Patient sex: M
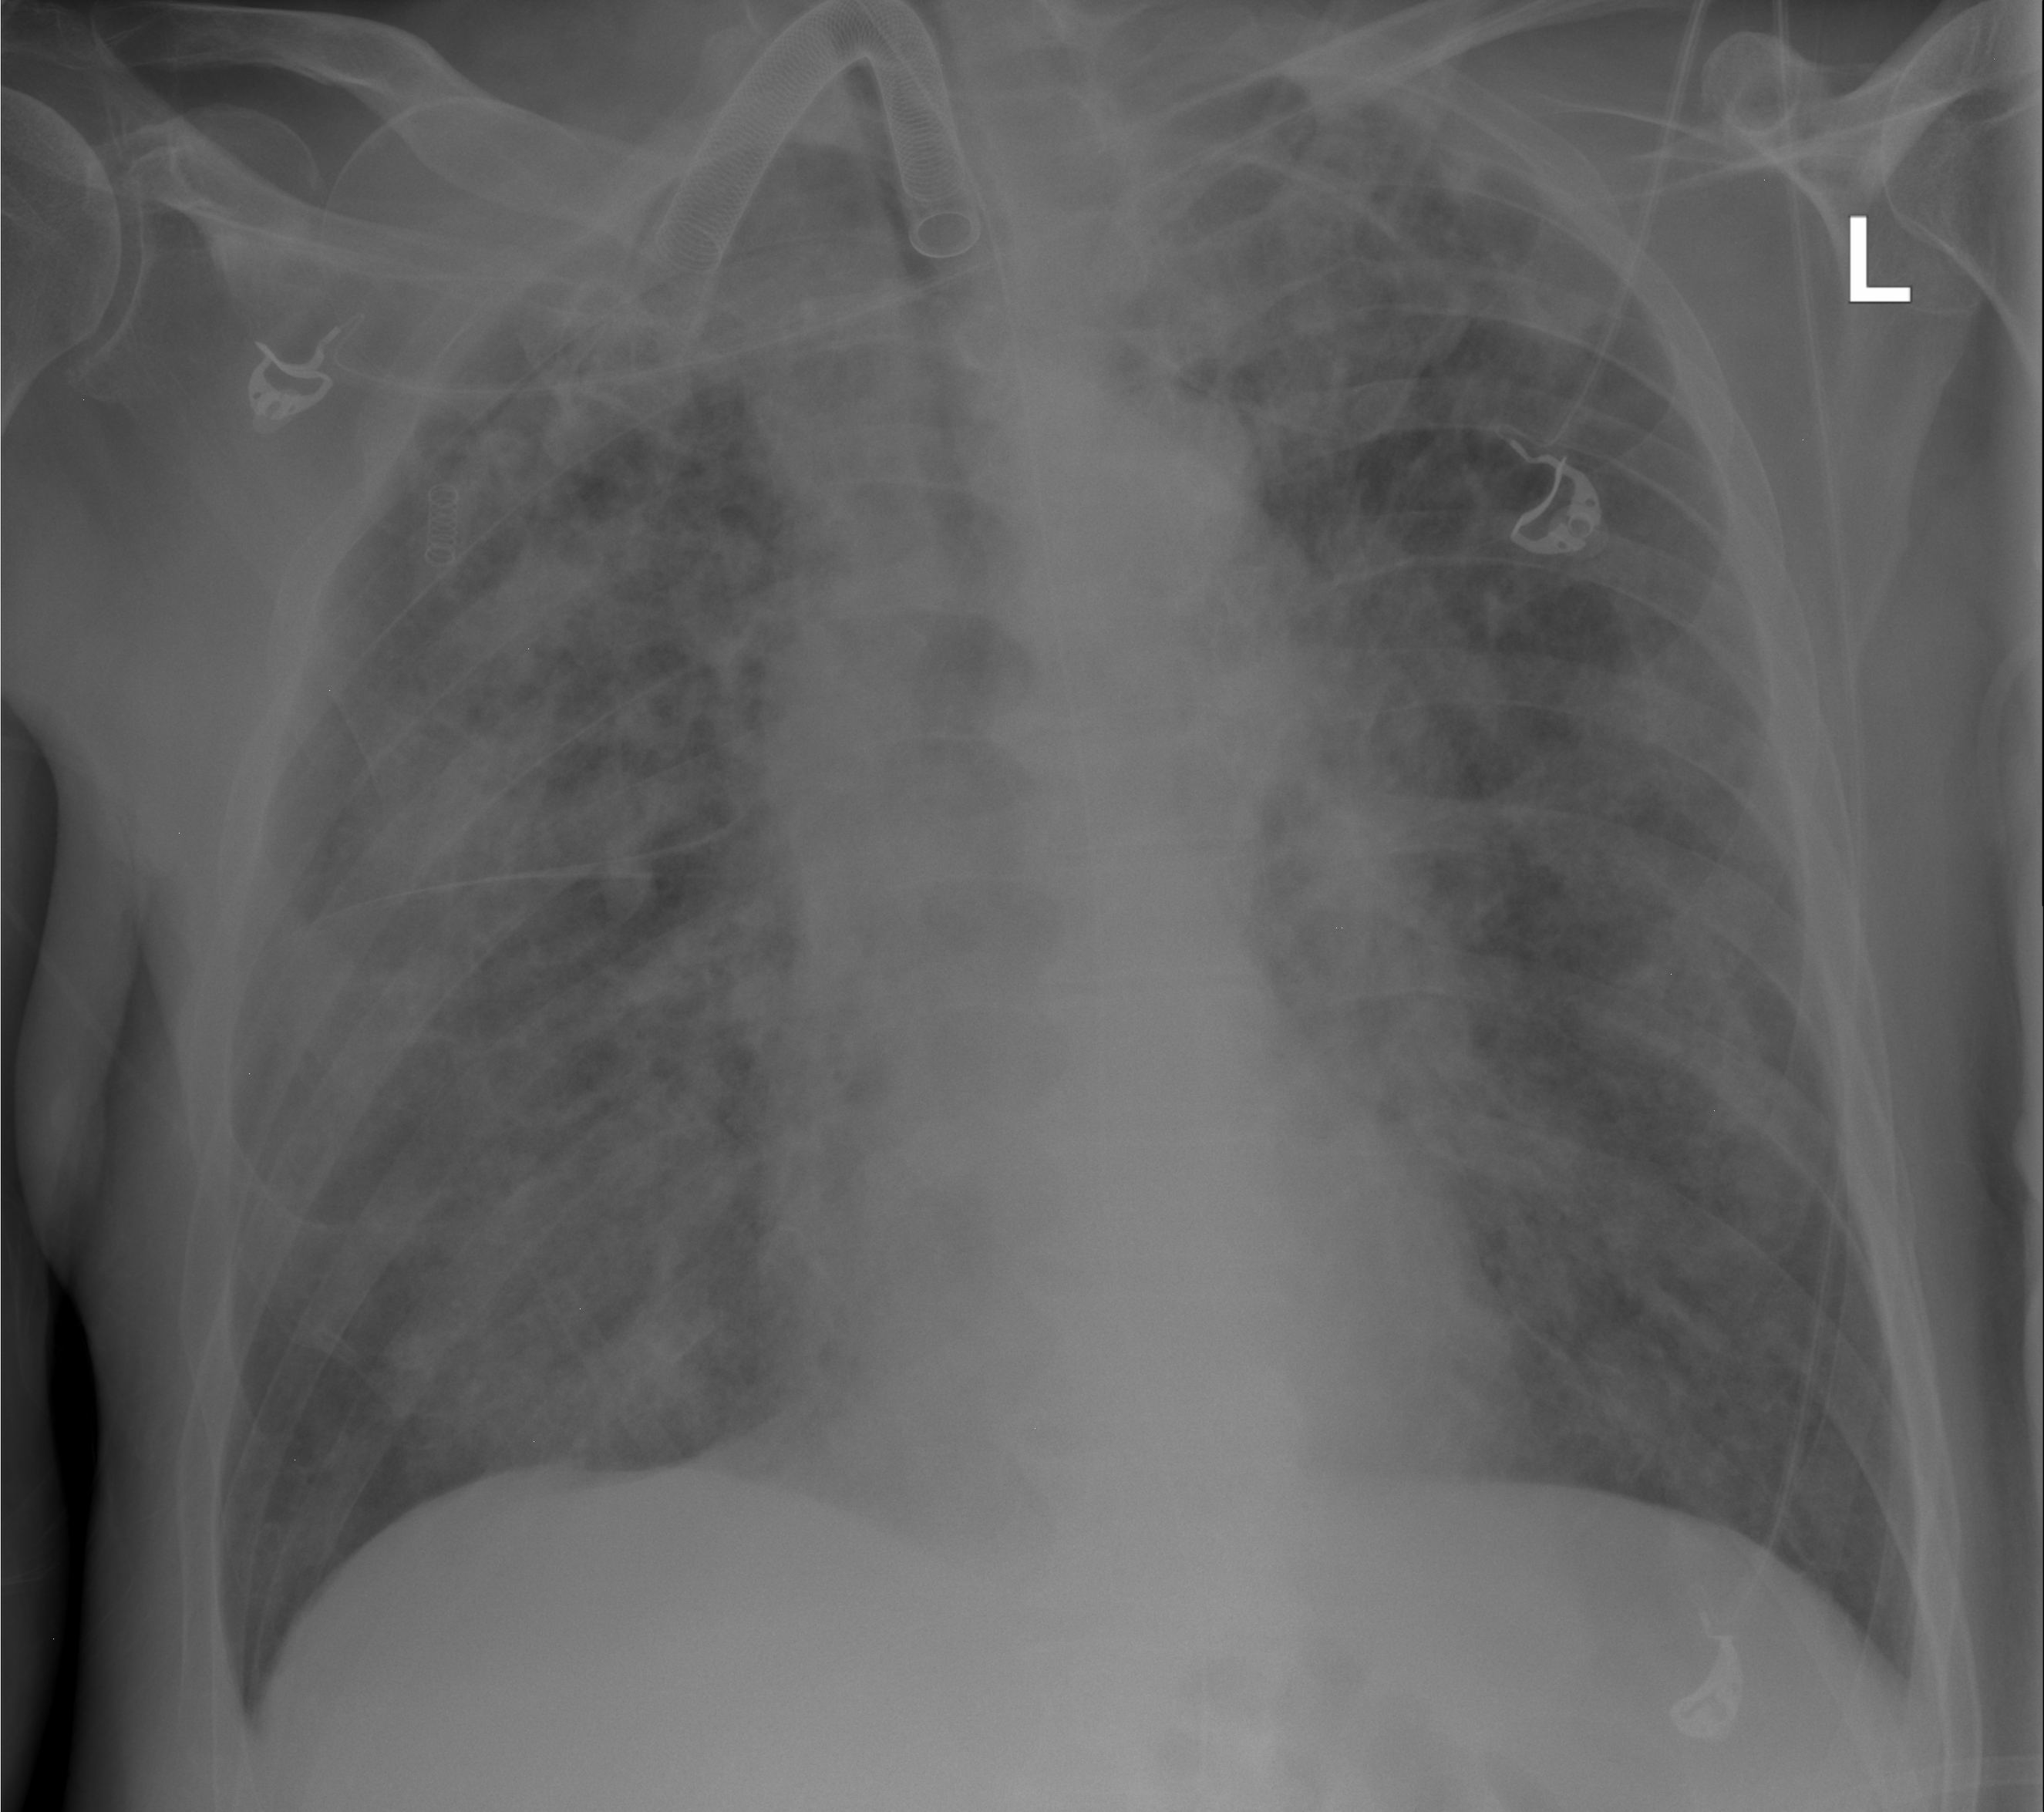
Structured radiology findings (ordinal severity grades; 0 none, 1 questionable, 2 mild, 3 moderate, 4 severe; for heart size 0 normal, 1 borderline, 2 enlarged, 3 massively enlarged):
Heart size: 0
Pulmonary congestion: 0
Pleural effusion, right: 0
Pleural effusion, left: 0
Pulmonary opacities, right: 3
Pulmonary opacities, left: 3
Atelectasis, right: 2
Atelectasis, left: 2